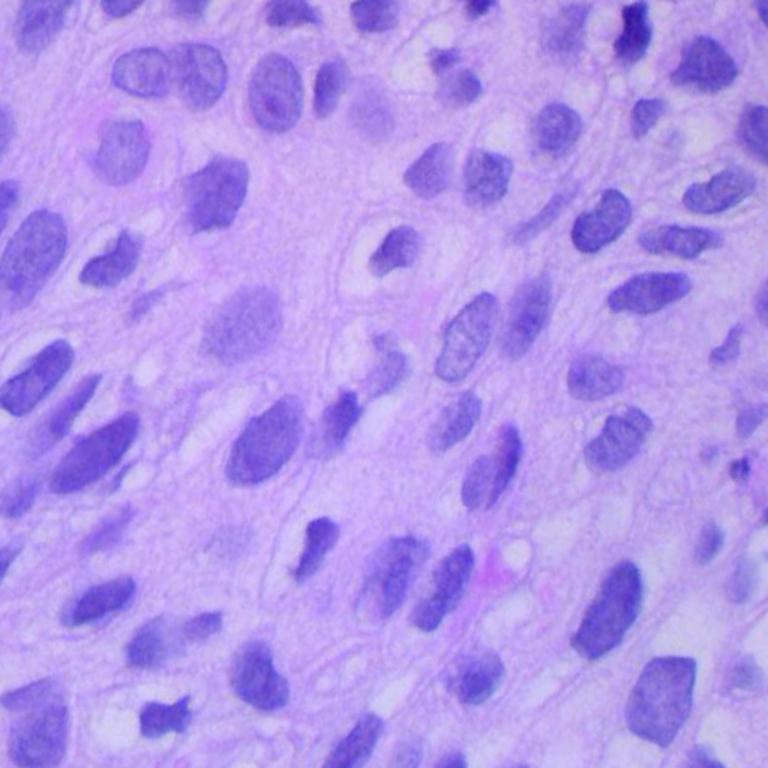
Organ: lung
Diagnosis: squamous carcinomas